Question: Just a little background: This is for a STRIPS like program.
This test keeps returning false, even though it should be true. From what I can see in the debugger it should be true, and I can't see why it would be returning false.

Thanks for your help.
Debugger image:
World:
'''
def __init__(self):
self.logic = {}
self.actions = {}
self.goals = set()
self.curr_state = set()
'''
Testcase:
'''
def setUp(self):
self.world = World()
def testWorldis_true(self):
pred = "on"
params = ("A", "B")
self.assertFalse(self.world.is_true(pred, params))
self.world.logic[pred] = params
self.assertTrue(self.world.is_true(pred, params))
'''
OUTPUT:
'''
======================================================================
FAIL: testWorldis_true (objorstrippertests.TestWorldFunctions)
----------------------------------------------------------------------
Traceback (most recent call last):
File ".stripperAssignment\src\objorstrippertests.py", line 54, in testWorldis_true
self.assertTrue(self.world.is_true(pred, params))
AssertionError: False is not true
'''
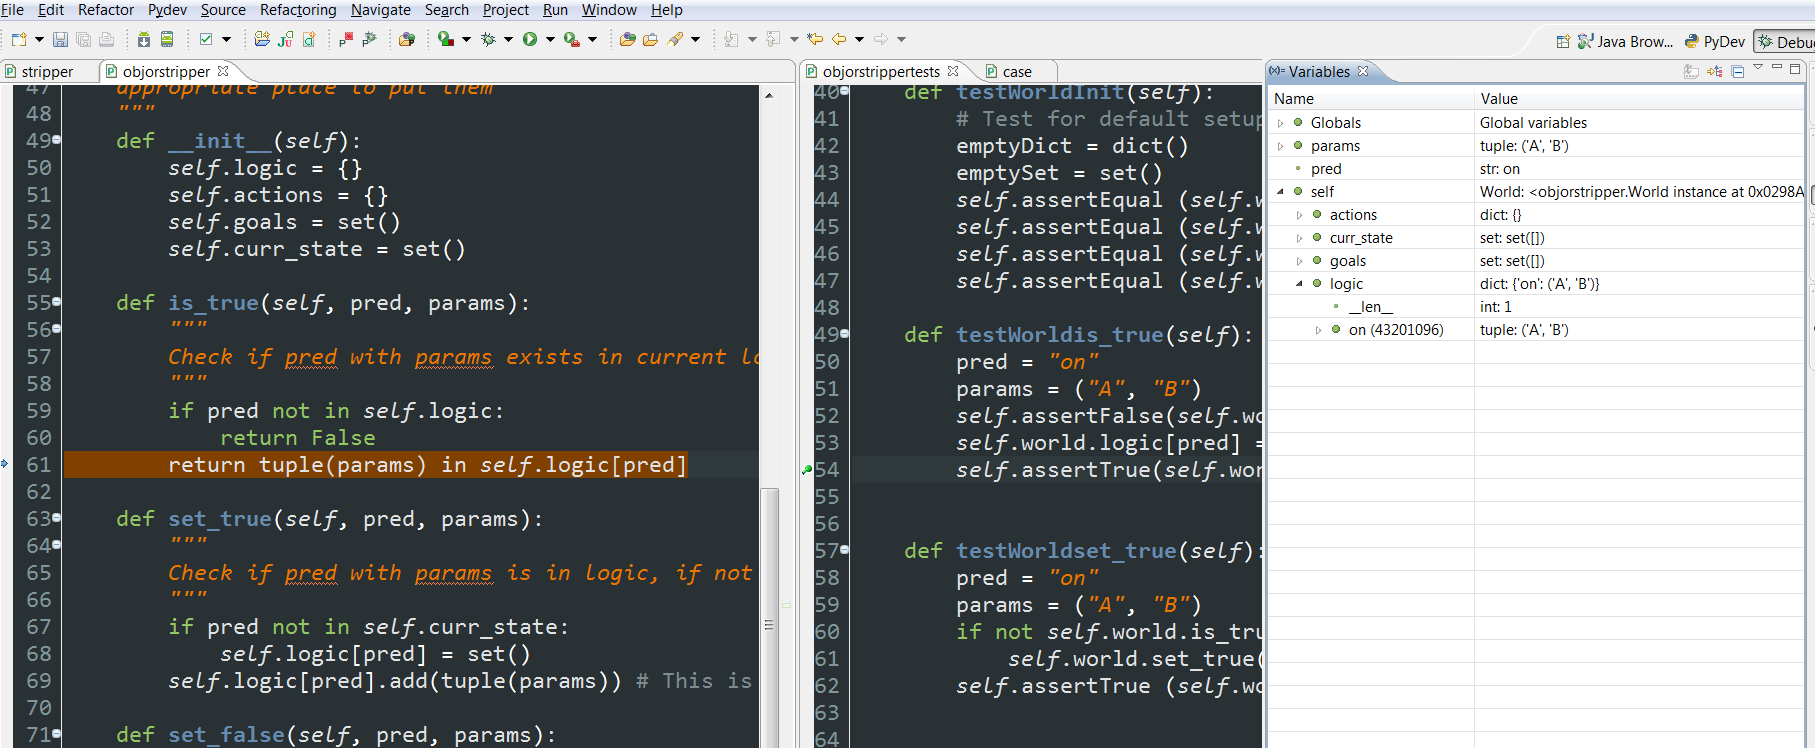
Answer: Replace:
'''
self.world.logic[pred] = params
'''
with:
'''
self.world.logic[pred] = set([params])
'''
or even better (maintaining encapsulation!):
'''
self.world.set_true(pred, params)
'''
'logic' is a map from a predicate to a set of parameter tuples, not a single parameter tuple.